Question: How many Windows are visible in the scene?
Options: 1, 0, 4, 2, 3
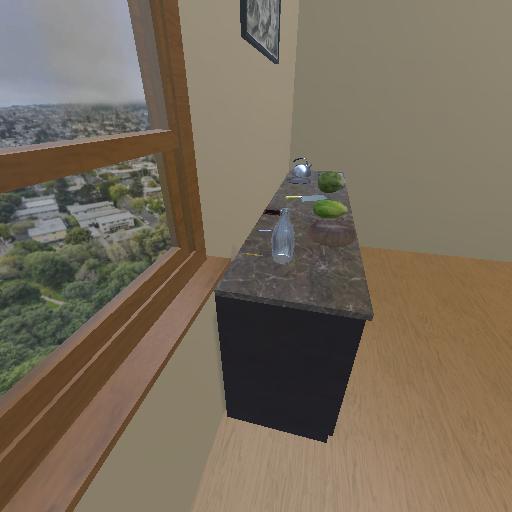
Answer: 1